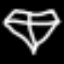
Label: diamond